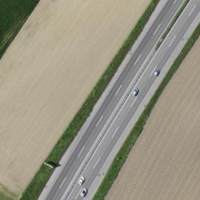
EUNIS habitat code: 57
Species observed at this site:
Milvus milvus